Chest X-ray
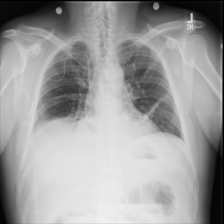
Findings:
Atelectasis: positive
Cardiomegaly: negative
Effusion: negative
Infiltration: negative
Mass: negative
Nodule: negative
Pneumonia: negative
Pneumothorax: negative
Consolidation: negative
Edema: negative
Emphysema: negative
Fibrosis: negative
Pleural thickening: negative
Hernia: negative